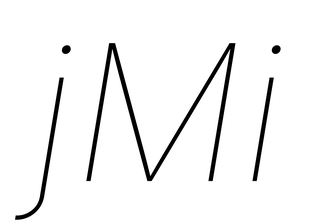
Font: Inter-Italic_Thin_Italic